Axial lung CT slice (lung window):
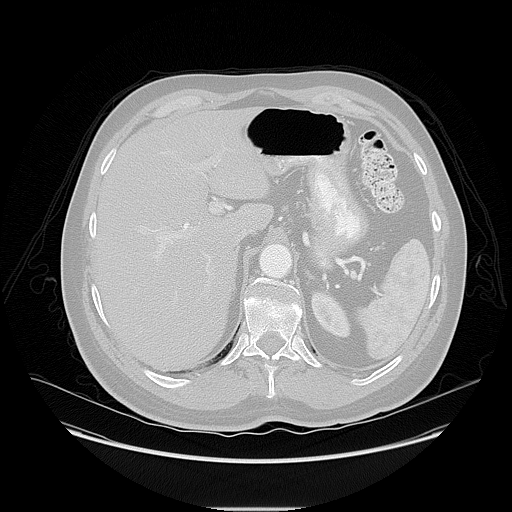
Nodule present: no